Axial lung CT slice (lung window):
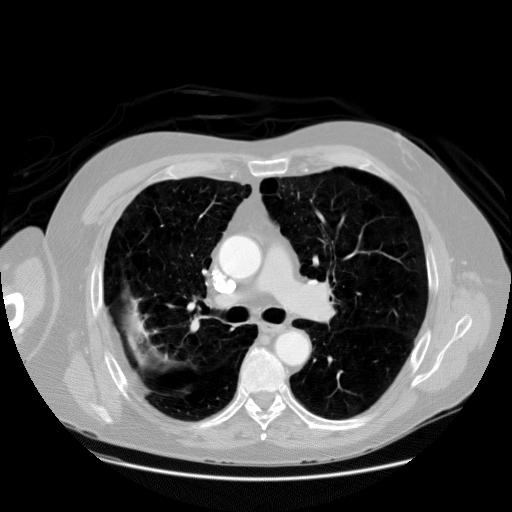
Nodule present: no